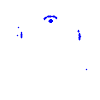
Particle: proton